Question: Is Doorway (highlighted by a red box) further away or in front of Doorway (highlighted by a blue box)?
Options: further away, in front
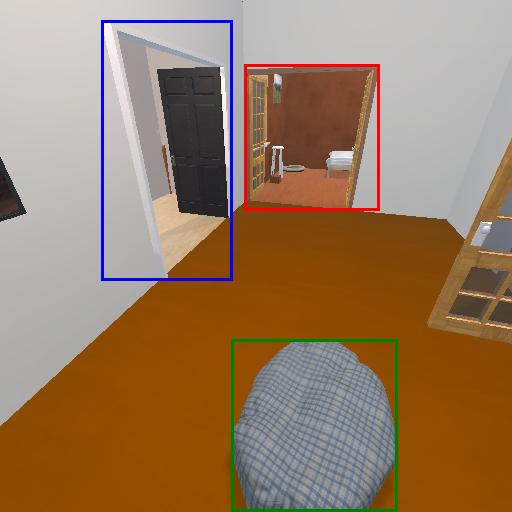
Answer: further away